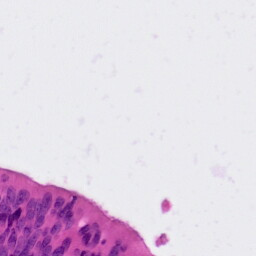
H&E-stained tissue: Colon